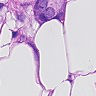
Metastatic tissue present: yes